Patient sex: M
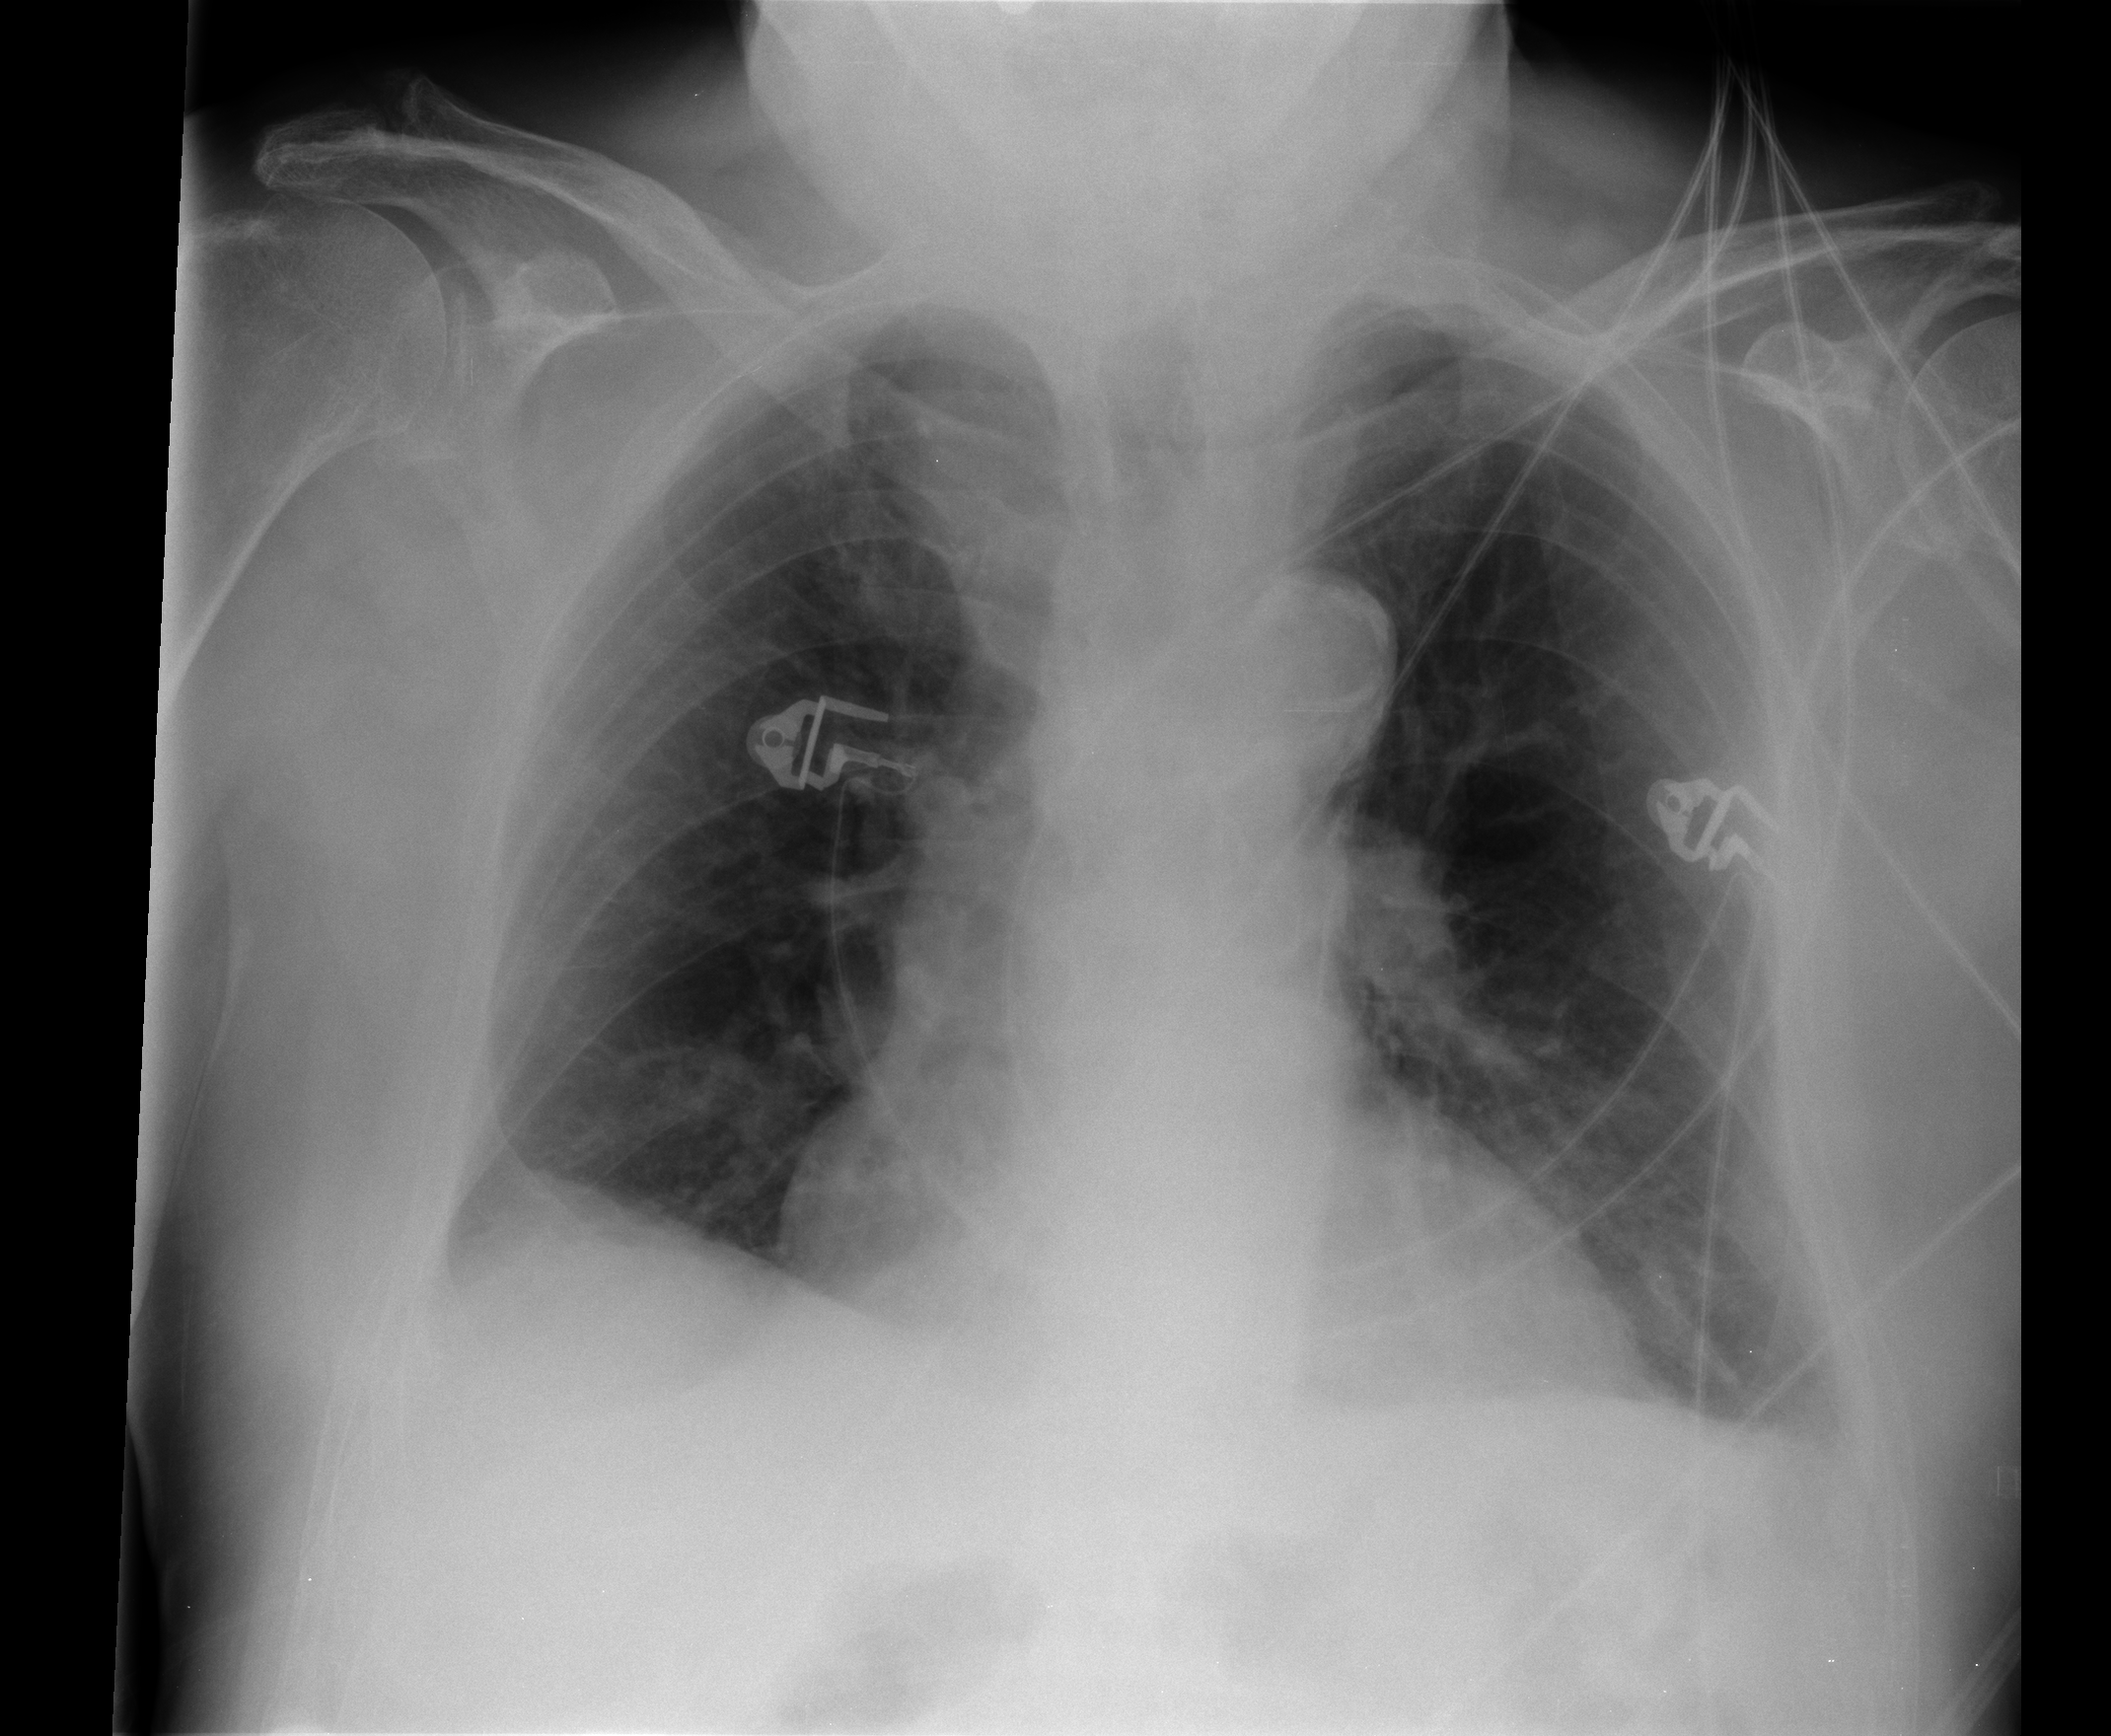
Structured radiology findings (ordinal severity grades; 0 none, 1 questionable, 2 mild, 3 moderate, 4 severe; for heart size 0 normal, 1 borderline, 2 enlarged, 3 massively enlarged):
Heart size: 2
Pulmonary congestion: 2
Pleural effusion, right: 1
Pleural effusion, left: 2
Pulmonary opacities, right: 0
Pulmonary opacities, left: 0
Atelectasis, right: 2
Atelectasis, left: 2